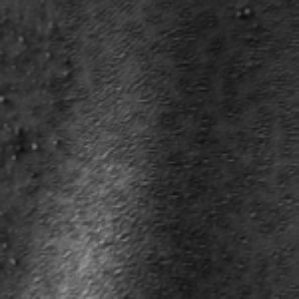
Label: frost